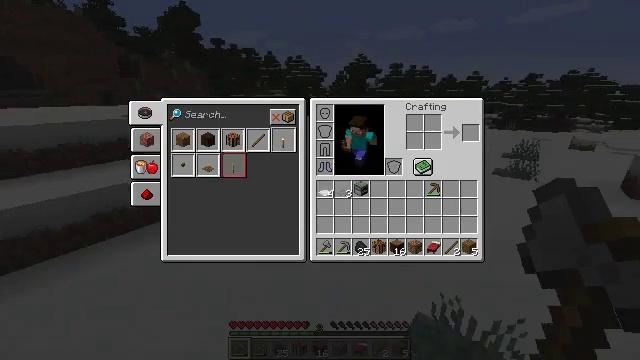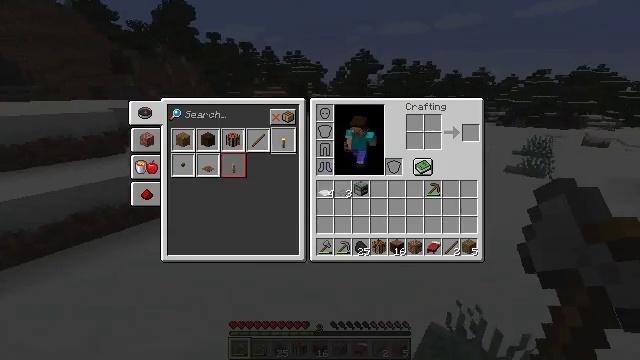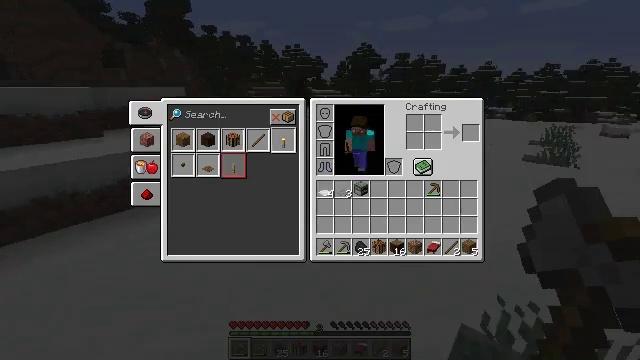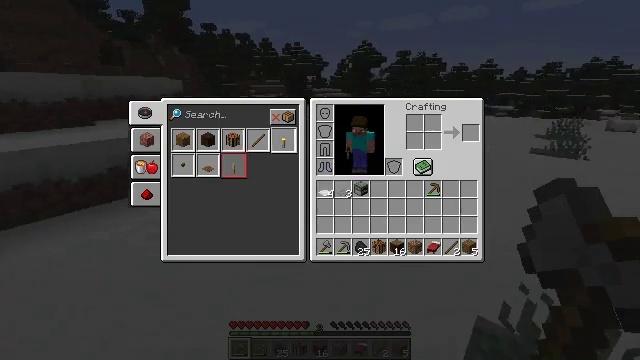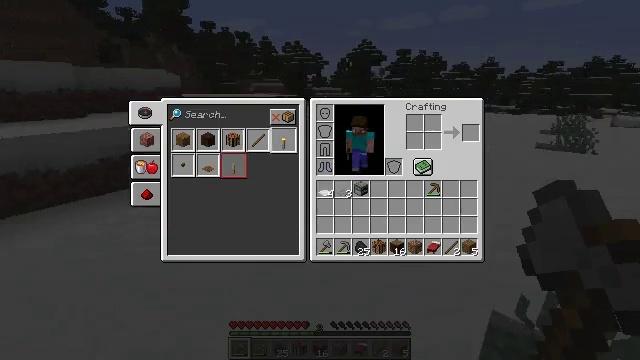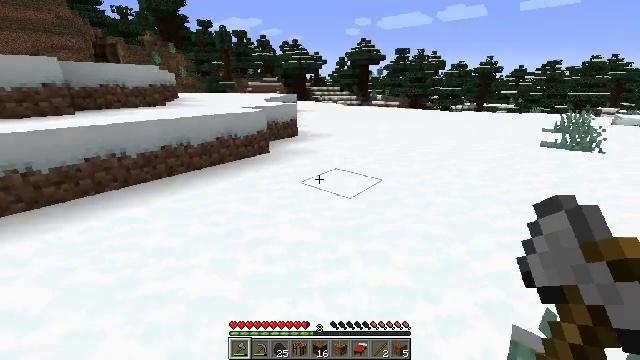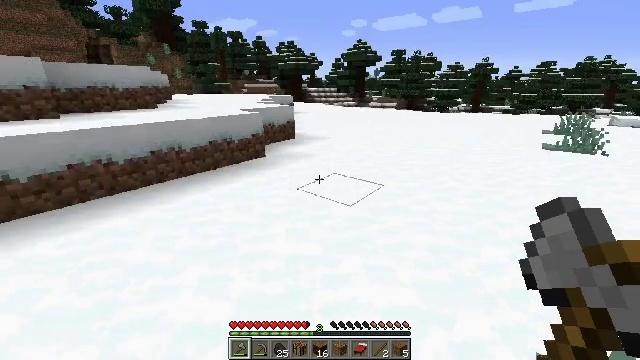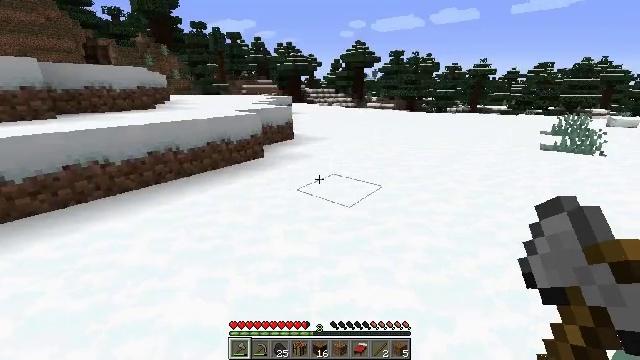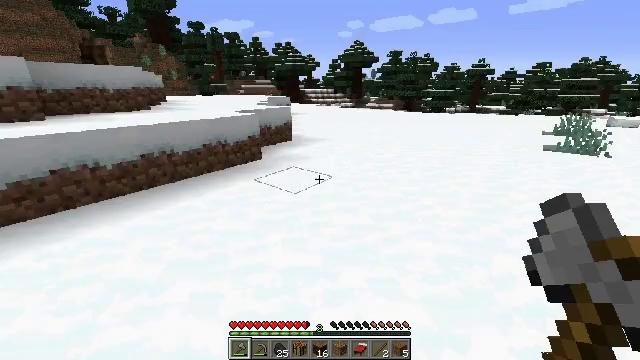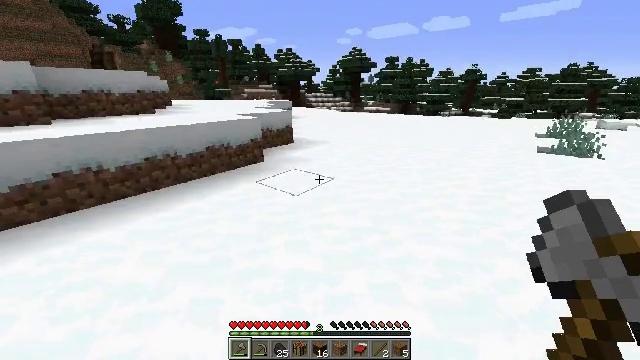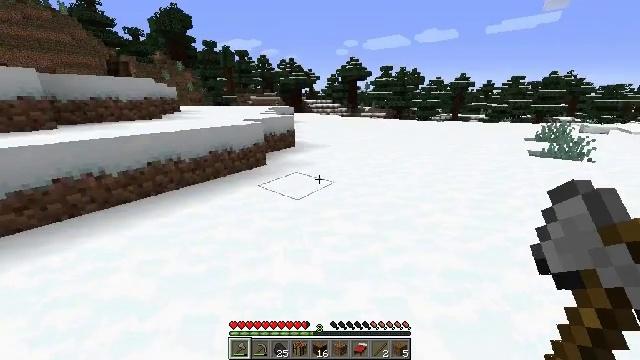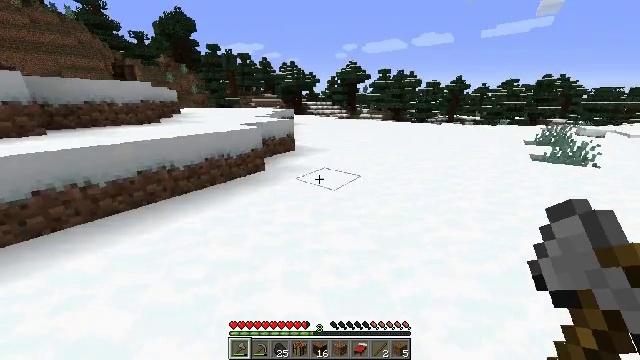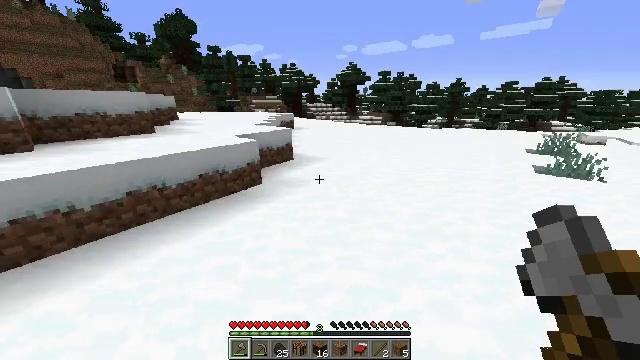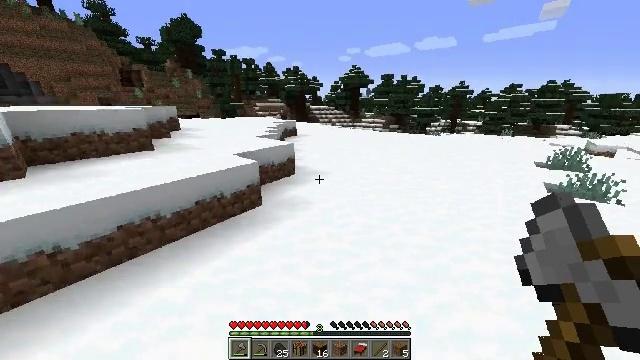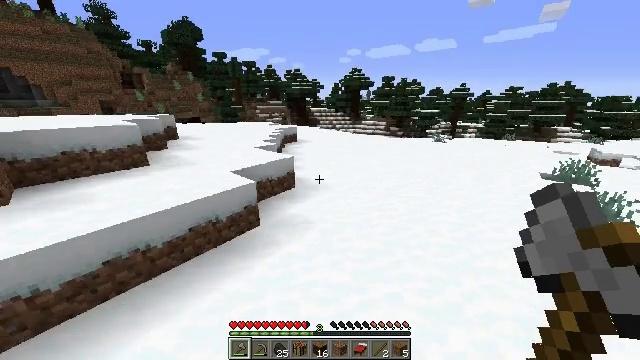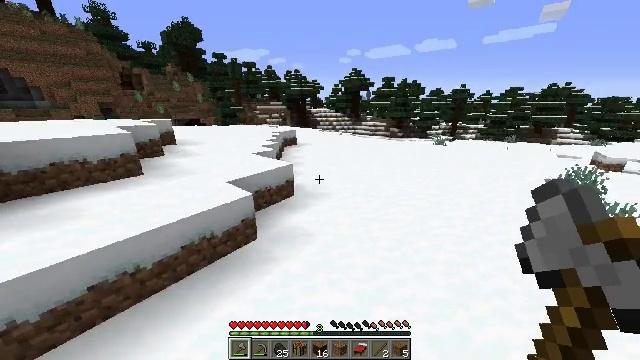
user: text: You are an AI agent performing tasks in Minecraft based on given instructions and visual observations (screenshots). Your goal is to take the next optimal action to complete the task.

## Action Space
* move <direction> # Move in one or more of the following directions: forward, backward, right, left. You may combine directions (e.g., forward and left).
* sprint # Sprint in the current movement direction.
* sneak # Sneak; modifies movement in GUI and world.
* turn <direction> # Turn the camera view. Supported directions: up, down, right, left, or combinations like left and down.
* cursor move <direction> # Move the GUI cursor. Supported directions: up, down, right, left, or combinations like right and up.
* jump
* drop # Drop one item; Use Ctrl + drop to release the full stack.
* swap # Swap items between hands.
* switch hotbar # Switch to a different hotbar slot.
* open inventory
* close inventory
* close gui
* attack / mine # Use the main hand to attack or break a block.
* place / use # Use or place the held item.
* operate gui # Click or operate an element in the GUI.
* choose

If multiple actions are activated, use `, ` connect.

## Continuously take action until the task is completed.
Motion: motion action
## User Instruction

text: Hunt a rabbit.
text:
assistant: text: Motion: cursor move right
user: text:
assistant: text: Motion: no_op
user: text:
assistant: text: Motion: no_op
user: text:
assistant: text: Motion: no_op
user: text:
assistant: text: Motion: close inventory
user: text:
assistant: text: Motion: close inventory
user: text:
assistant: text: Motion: close inventory
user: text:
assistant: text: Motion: move forward, sprint
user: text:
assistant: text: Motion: move forward, sprint
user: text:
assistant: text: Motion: move forward, sprint
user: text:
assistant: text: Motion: move forward, sprint
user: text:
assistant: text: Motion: move forward, sprint, jump
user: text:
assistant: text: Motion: move forward, sprint, jump
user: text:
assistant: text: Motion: move forward, sprint, jump
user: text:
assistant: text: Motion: move forward, sprint, jump
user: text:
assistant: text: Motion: move forward, sprint, jump
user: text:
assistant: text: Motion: move forward, sprint, jump
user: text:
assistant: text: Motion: move forward, sprint, jump
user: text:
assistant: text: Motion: move forward, sprint, jump
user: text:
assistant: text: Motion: move forward, sprint, jump
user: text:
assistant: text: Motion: move forward, sprint, jump
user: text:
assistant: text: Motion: move forward, sprint, jump
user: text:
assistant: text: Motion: move forward, sprint, jump
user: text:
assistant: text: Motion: move forward, sprint, turn right, jump
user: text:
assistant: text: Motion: move forward, sprint, turn right, jump
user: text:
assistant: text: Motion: move forward, sprint, jump
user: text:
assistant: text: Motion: move forward, sprint, jump
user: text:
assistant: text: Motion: move forward, sprint, jump
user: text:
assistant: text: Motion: move forward, sprint, jump
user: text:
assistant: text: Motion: move forward, sprint, jump